Question: I have a dynamic table from query showed by dbgrid that looked like this
'''
code | Name | Date | Time |Score
1 | Alex | 01-Feb-14 | 0600 |5
1 | Alex | 01-Feb-14 | 0700 |7
1 | Alex | 01-Feb-14 | 0800 |8
1 | Alex | 02-Feb-14 | 0600 |7
1 | Alex | 02-Feb-14 | 0800 |8
1 | Alex | 02-Feb-14 | 0900 |8
1 | Alex | 03-Feb-14 | 0700 |7
1 | Alex | 03-Feb-14 | 0800 |5
1 | Alex | 03-Feb-14 | 0900 |8
'''
The inputs for query are 'code=1, date1=01-feb-14, date2=03-feb-14'
How can I make a line chart that have multiple series, group by date with xlabel = time and y value = score?
My pseudo code is:
'''
for date1 to date 2
chart1.addseries
for time=lowesttime to highesttime do
begin
series.xlabel = time
series.yvalue = score
end
'''
it will look something like this

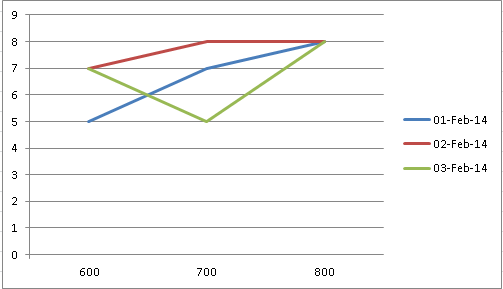
Answer: You should create series for each date manually. So you should iterate your dataset, each time when you meet new date you should create new series, add it to the chart, and add values.
In case your dataset is not sorted you might use temporary Dictionary ('TDcitionary<integer, TLineSeries>' from 'Generics.Collections')to store series references.
DateTime value actually is a 'double' where int part represents day. So you have own key for each date. Also you can assign it series 'Tag' property for possible further use.
Use 'BeginUpdate()' and 'EndUpdate()' methods before and after populating series values.
When you create series use Chart reference as an owner. Next time you clear all series in chart, they will sucesfully destroyed.
Here is an example code:
'''
procedure TForm7.UpdateSeries();
var sd : TDictionary<integer, TLineSeries>;
s : TLineSeries;
d : TDate;
dInt : integer;
x : double;
xlabel : string;
i : integer;
begin
DataChart.SeriesList.Clear();
sd := TDictionary<integer, TLineSeries>.Create();
try
while not query.eof do begin
d := query.FieldByName('Date').AsDateTime;
dInt := round(d);
if not sd.ContainsKey(dInt) then begin
s := TLineSeries.Create(DataChart);
s.Tag := dInt; {for further use}
DataChart.AddSeries(s);
s.ParentChart := DataChart;
s.Title := DateToStr(query.FieldByName('date').AsDateTime);
s.Color := Random($FFFFFF);
s.BeginUpdate();
sd.AddOrSetValue(dInt, s);
end
else s := sd[dInt];
//x value and label
x := query.FieldByName('time').AsDateTime;
xlabel := Format('Label %f', [x]);
s.AddXY(x, query.FieldByName('score').AsInteger, xlabel);
query.Next();
end;
finally
for i := 0 to DataChart.SeriesCount - 1 do begin
DataChart.Series[i].EndUpdate();
end;
sd.Free();
end;
end;
'''
as question targets 'Delphi-7', it does not know about 'generics'. So in this case the easiest way is to sort dataset by date ('ORDER BY date'). And then each time you meet new date, you should create new series. At first you need to initialize 'dInt := 0', and then compare it to 'FieldByName('date')'. If it has changed, you should create new series.
'''
dInt := 0;
try
while not query.eof do begin
d := query.FieldByName('Date').AsDateTime;
if round(d) <> dInt then begin
dInt := round(d);
s := TLineSeries.Create(DataChart);
....
'''